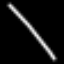
Label: line